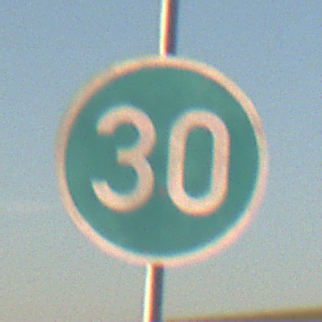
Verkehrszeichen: VorgeschriebeneMindestgeschwindigkeit
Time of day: SunriseSunset
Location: Outdoor (Nature)
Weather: PartlyCloudy
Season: NotSpecified
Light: Natural